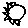
Label: sun